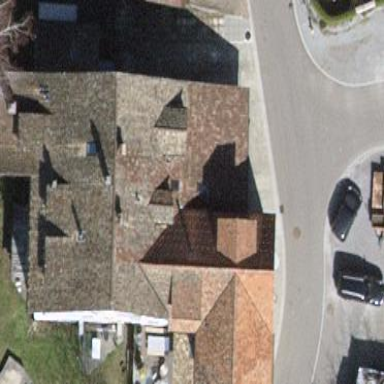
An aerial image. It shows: Terrace building.